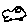
Label: car